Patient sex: M
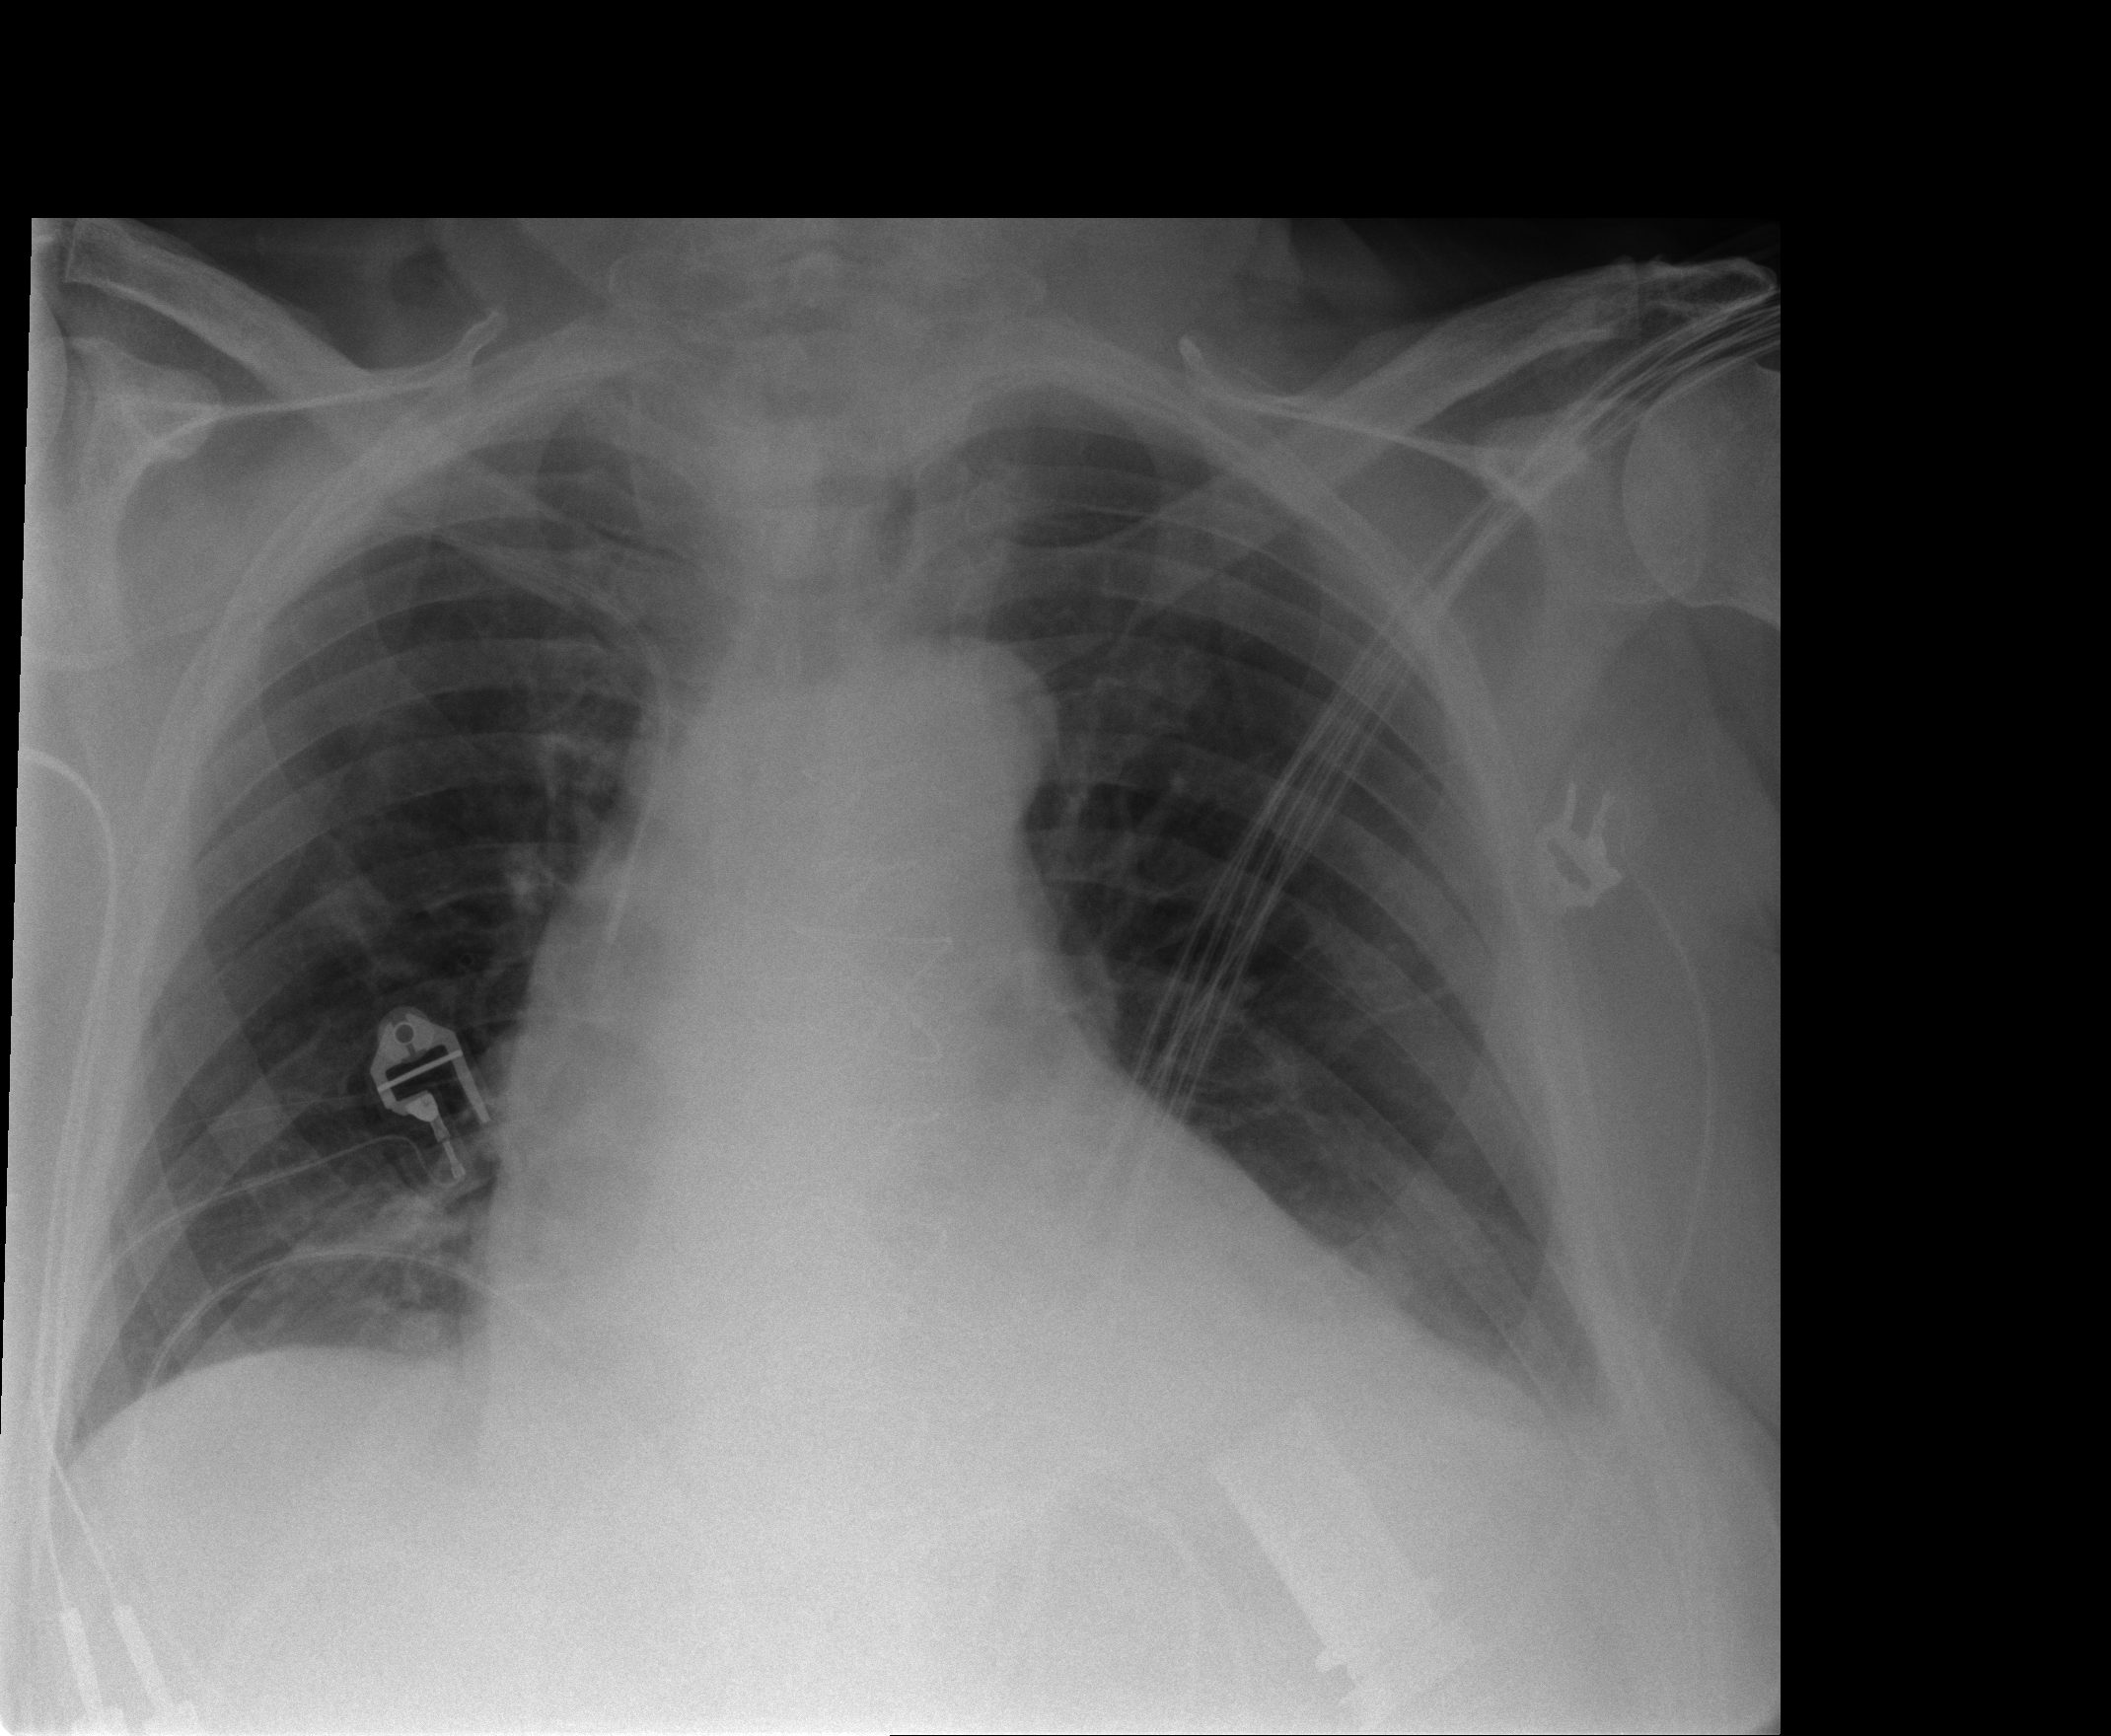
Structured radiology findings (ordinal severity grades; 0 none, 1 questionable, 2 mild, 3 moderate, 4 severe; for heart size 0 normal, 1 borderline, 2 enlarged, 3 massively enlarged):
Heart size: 2
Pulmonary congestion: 0
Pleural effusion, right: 0
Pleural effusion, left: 1
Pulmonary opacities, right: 0
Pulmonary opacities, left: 0
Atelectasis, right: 0
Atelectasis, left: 0